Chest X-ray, PA view. Patient: 54 years old, sex F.
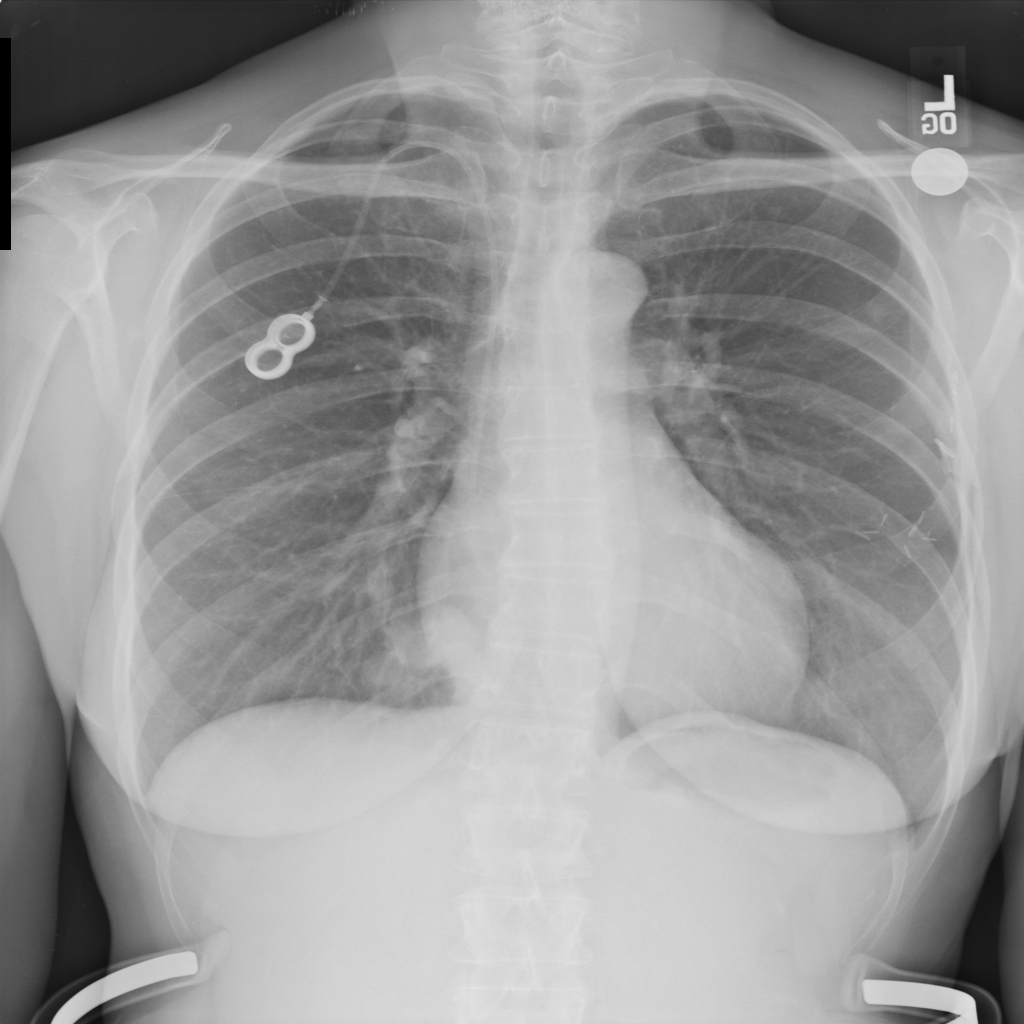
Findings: Nodule